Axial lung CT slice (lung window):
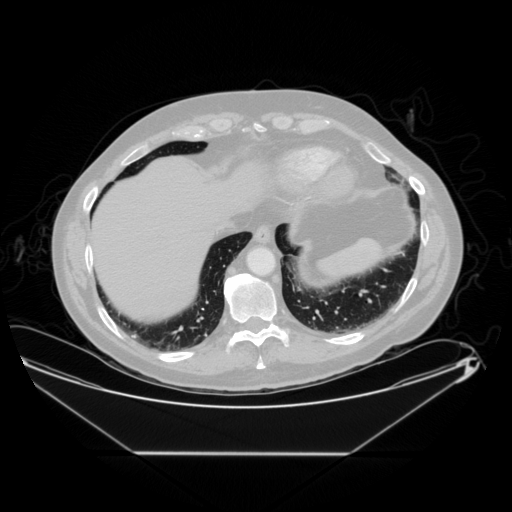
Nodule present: yes
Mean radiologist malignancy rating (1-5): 1.25